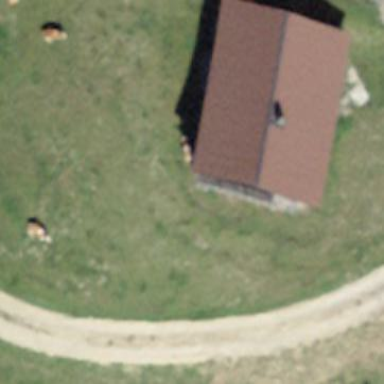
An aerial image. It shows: Cabin.